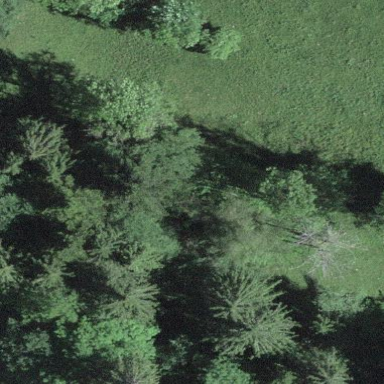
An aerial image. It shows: Forest with broadleaved trees that are deciduous.